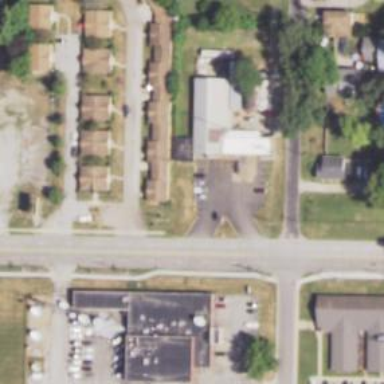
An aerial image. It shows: Left sidewalk along asphalt tertiary road.